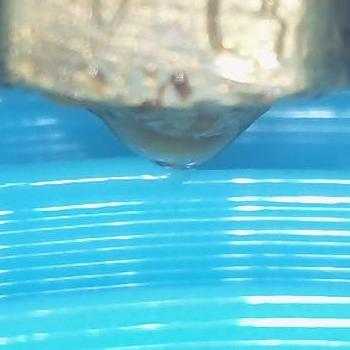
Flow rate: 238%